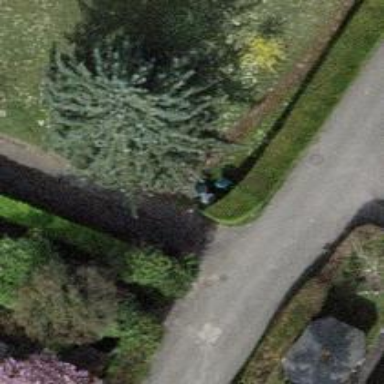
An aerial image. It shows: Evergreen needle-leaved tree.